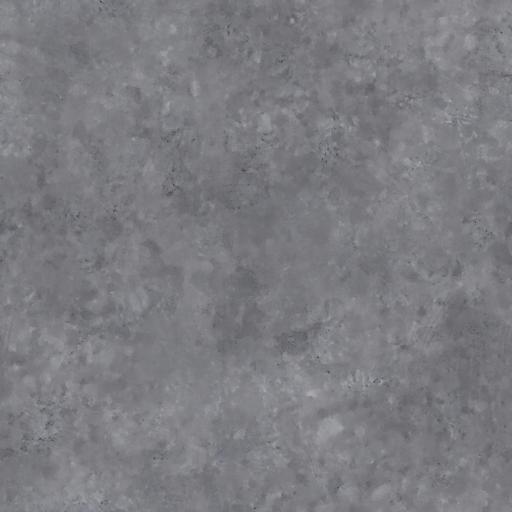
Tags: concrete patches plaster uniform